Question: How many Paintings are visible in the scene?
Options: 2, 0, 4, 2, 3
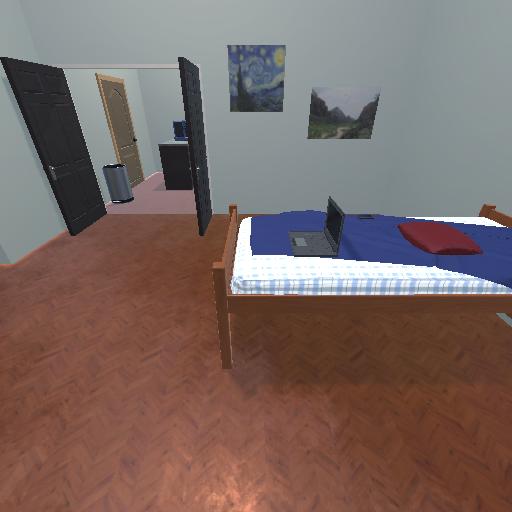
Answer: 2